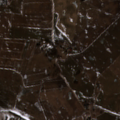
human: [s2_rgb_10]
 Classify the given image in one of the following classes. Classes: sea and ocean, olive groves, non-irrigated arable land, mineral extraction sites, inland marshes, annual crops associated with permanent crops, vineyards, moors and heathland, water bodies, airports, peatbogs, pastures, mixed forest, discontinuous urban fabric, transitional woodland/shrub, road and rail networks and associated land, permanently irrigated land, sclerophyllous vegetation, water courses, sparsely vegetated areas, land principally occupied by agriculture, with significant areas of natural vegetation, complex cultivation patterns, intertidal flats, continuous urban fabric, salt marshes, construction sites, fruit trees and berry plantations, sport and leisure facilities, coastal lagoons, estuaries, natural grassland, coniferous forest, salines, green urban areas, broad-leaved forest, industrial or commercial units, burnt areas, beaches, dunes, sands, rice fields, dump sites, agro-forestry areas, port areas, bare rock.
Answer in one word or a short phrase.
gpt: non-irrigated arable land, pastures, complex cultivation patterns